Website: apple-inc
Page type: account-selection
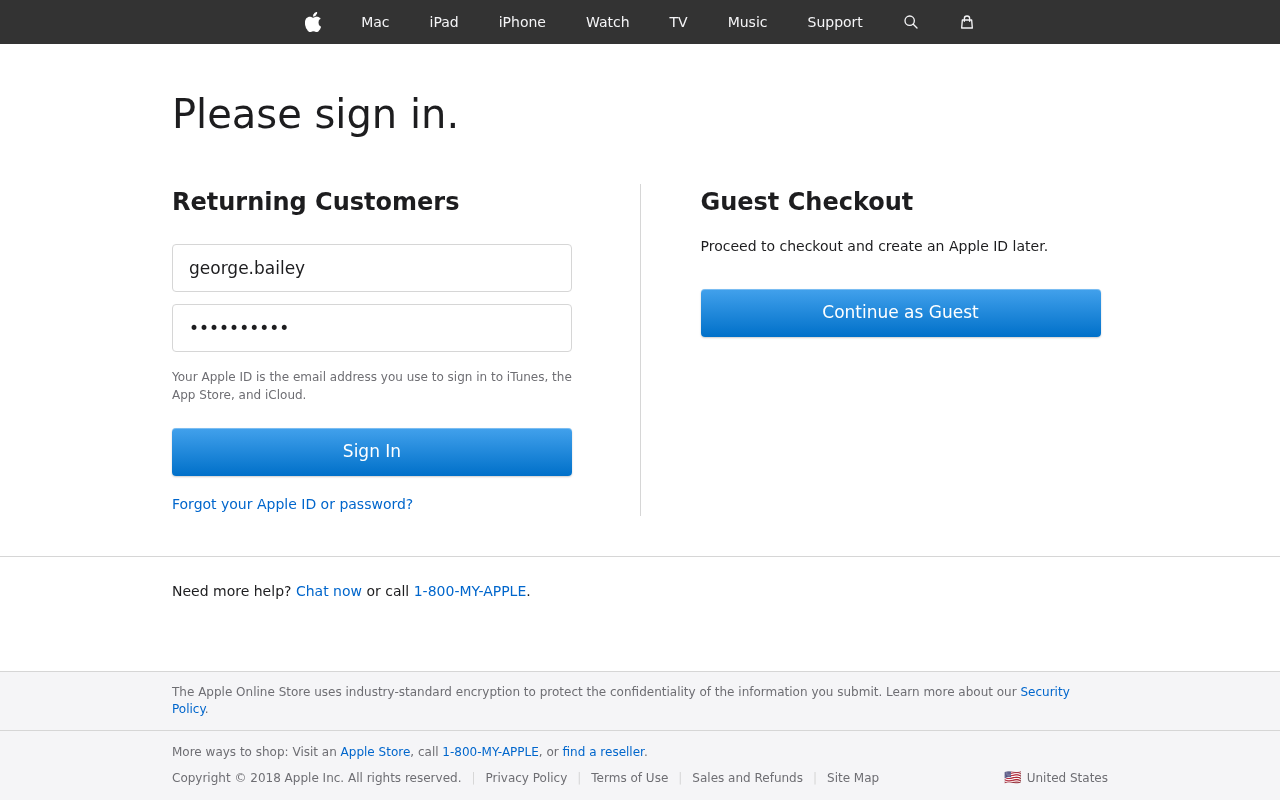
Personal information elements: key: PII_LOGIN_USERNAME
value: george.bailey